Field crop: maize
Growth stage: 2
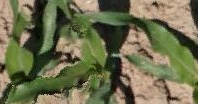
Species: maize